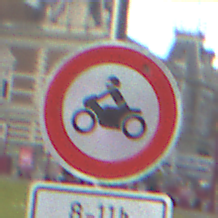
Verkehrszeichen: VerbotKraftraeder
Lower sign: ZeitangabenOhneBeschraenkungAufWochentage2
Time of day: MorningAfternoon
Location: Outdoor (Suburban)
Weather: PartlyCloudy
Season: NotSpecified
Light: Natural